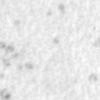
Label: no_change